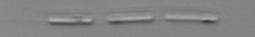
Label: Skeletonema